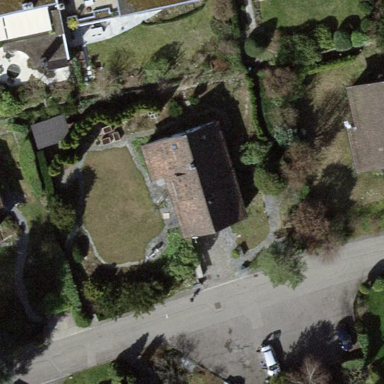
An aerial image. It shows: Pitched roof building.